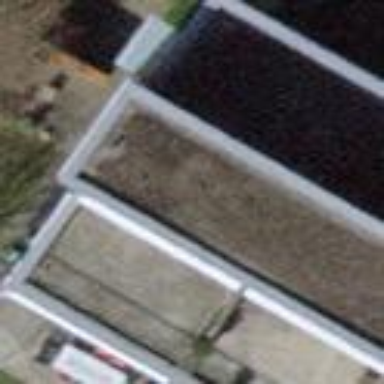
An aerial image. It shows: Terrace building.